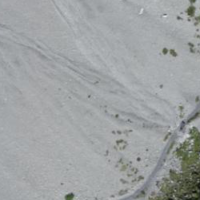
EUNIS habitat code: 48
Species observed at this site:
Adenostyles alpina